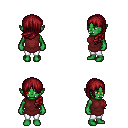
a pixel art fantasy rpg character, female body template, orc, green skin, maroon tunic, white pants, brunette left-swept hairstyle, four views (front, back, left, right), 2x2 character sprite sheet, small pixel art, hard edges, no anti-aliasing